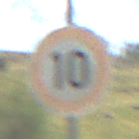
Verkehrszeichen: Geschwindigkeit10
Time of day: Midday
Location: Outdoor (Nature)
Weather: PartlyCloudy
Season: Autumn
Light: Natural